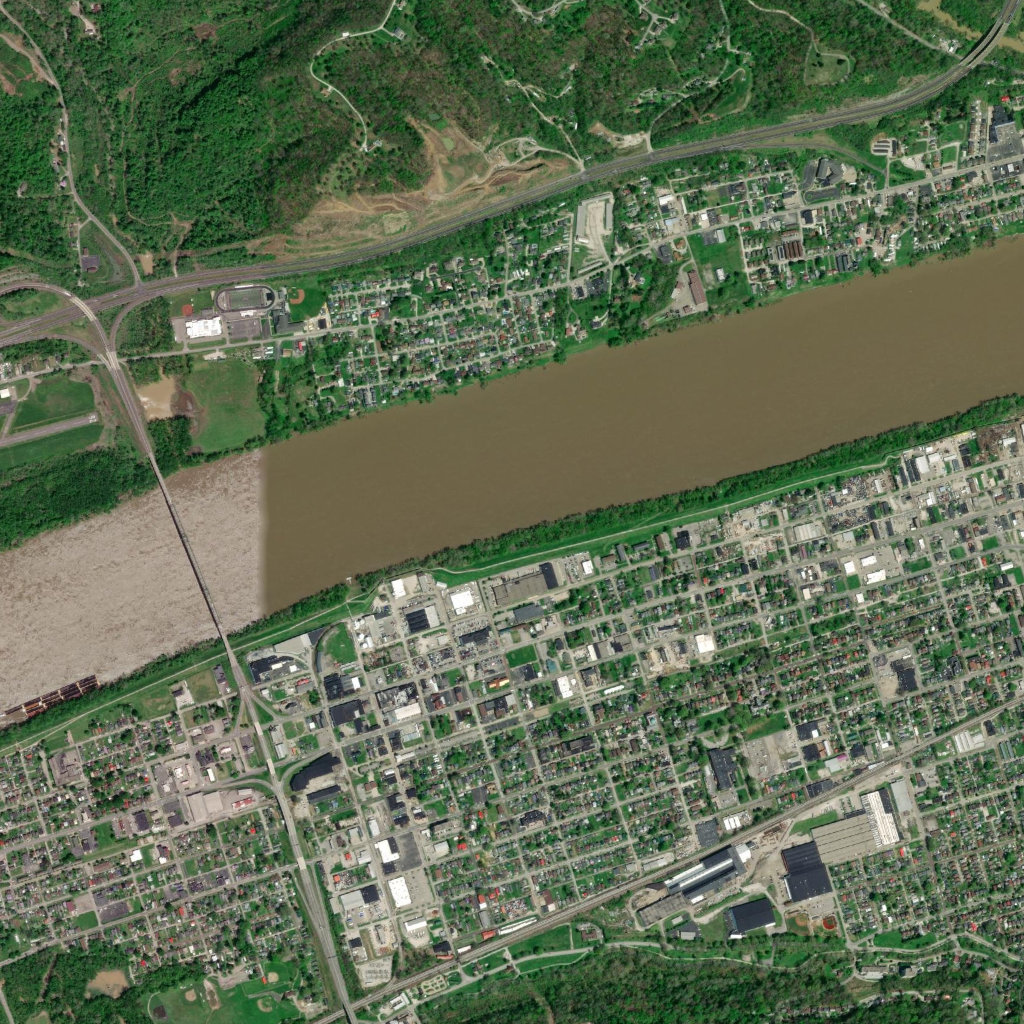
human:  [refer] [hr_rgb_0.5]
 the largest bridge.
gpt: <box>[[14, 46, 22, 62, 0]]</box>